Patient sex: M
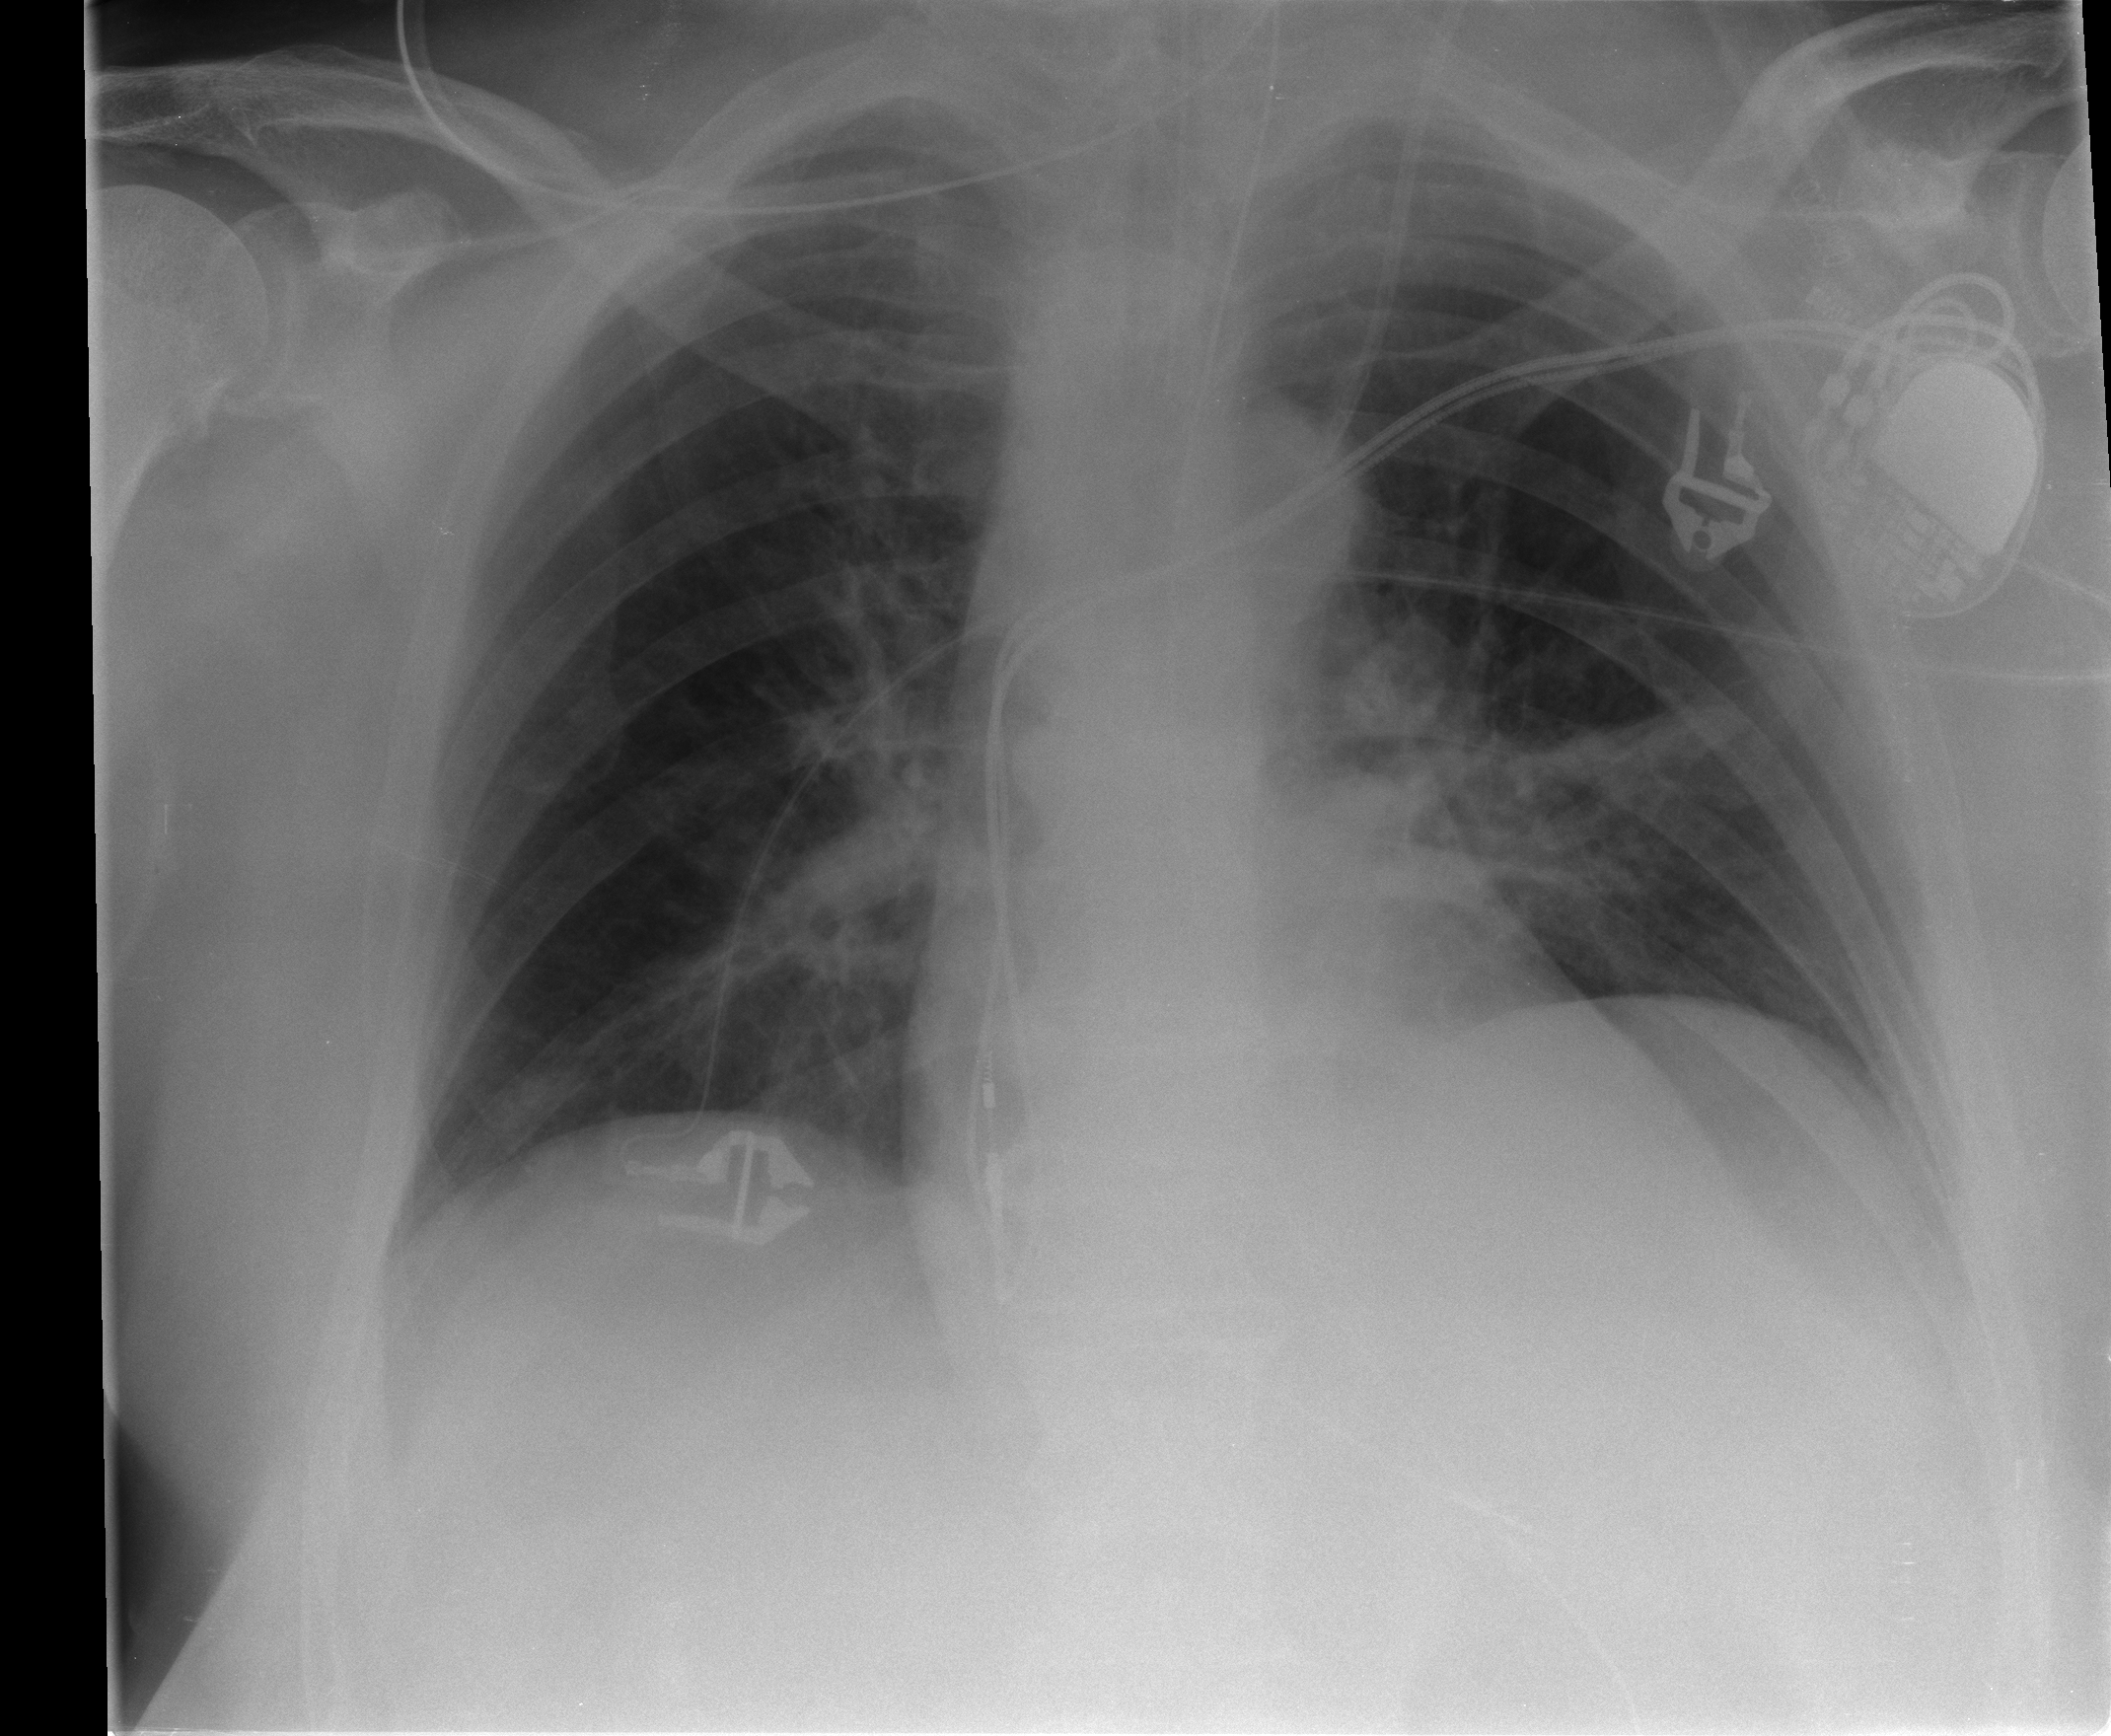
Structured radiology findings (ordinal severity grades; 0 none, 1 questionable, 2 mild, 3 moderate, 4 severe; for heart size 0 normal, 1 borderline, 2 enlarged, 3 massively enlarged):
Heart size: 0
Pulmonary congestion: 2
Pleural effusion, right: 0
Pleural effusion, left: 0
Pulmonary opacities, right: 0
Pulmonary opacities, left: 1
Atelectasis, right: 0
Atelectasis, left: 2